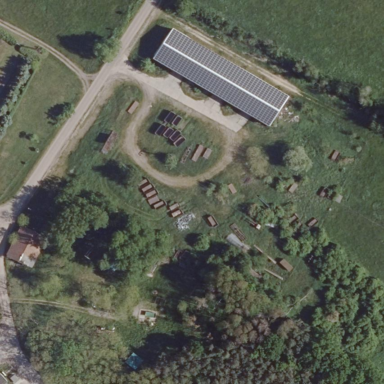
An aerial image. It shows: Farmyard area.